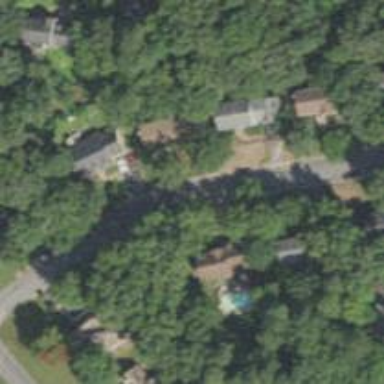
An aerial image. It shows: Driveway.